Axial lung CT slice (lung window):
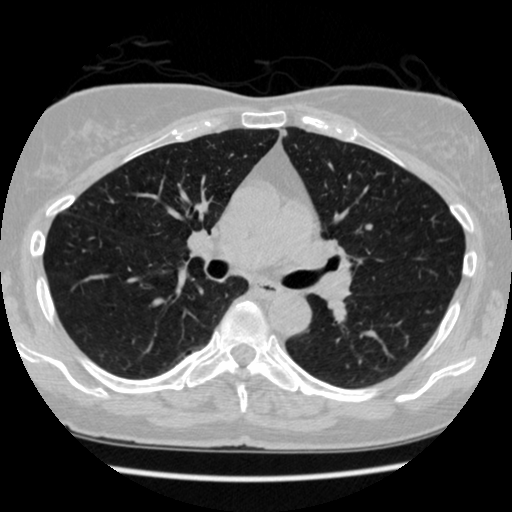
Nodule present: yes
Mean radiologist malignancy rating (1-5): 2